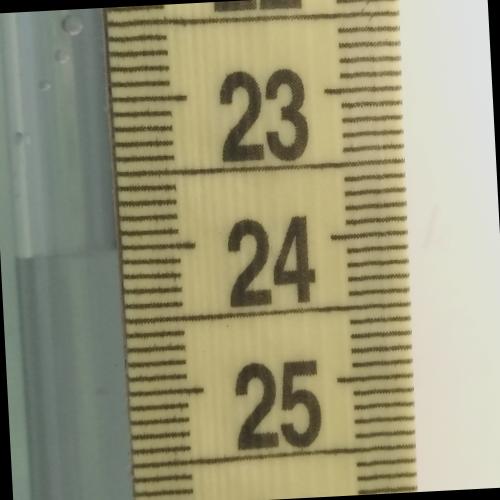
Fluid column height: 24.0 cm